Question: I was reading the book Theory & Problems Of Data Struc (Seymour Lipschuz).
Let me provide an image of the section I was reading..
This section of the book talks about a pattern-matching algorithm named "Second Patter-Matching Algorithm".
What algorithm is this? Is this Boyer-Moore or KMP or Horspool or what?
Or, is this any new algorithm produced by the author?
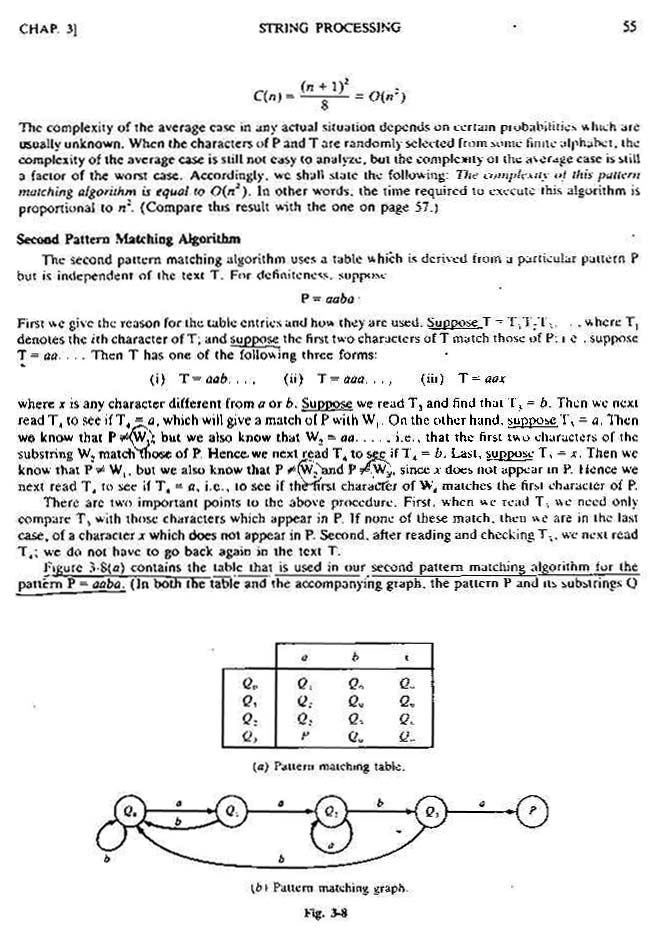
Answer: I believe that this is the <URL> algorithm. KMP constructs a "failure table" that is essentially an automaton saying "if you mismatch on a particular character, how much of the pattern string can you still be matching?" It also does a preprocessing of the pattern and not the string being matched. Moreover, if you look at the Aho-Corasick algorithm, which is a generalization of KMP, it constructs a more general version of this automaton that works on multiple patterns at once. Consequently, I'm pretty sure that you're looking at KMP.